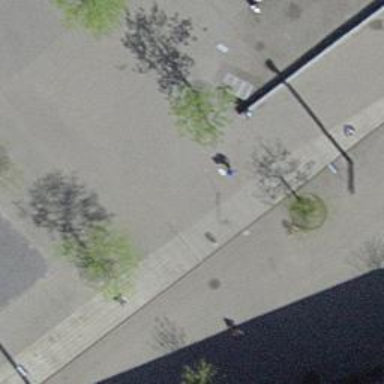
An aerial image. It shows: Pedestrian path with asphalt surface.